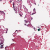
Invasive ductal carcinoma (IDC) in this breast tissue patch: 0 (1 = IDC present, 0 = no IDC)